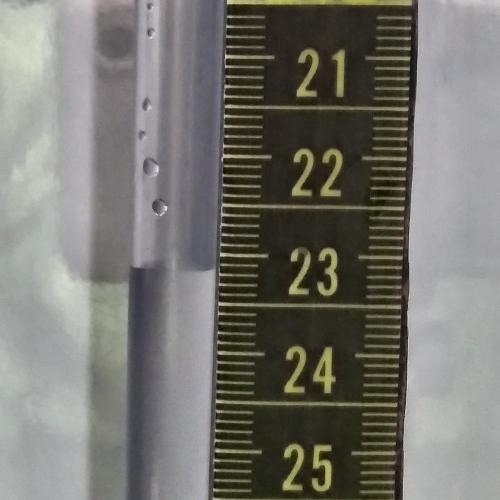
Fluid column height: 23.2 cm